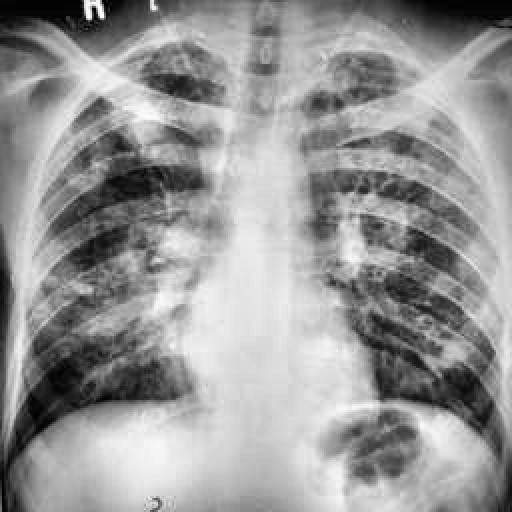
Finding: TUBERCULOSIS